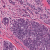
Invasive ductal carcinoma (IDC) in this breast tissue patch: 1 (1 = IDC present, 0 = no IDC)